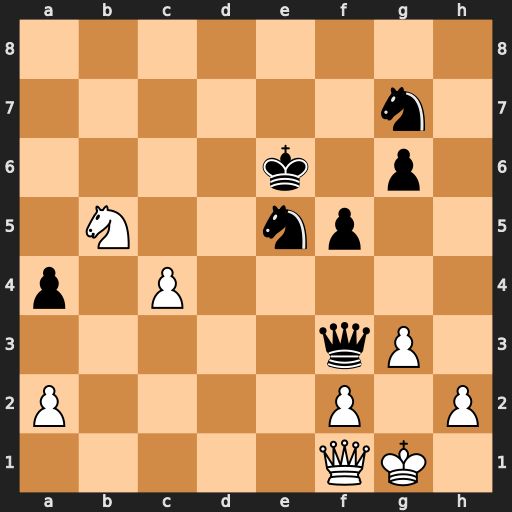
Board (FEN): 8/6n1/4k1p1/1N2np2/p1P5/5qP1/P4P1P/5QK1
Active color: w
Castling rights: -
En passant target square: -
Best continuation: Nd4+ Ke7 Nxf3